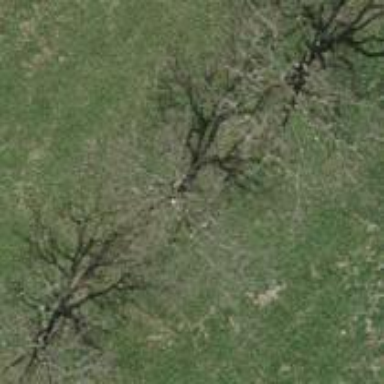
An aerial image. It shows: Beautiful tree in nature.